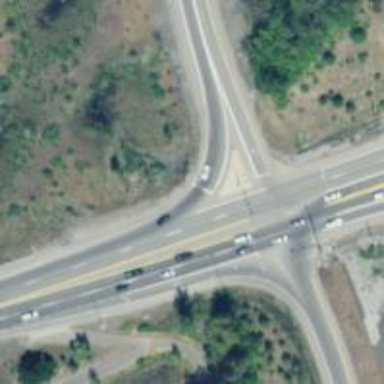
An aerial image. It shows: Trunk link highway.